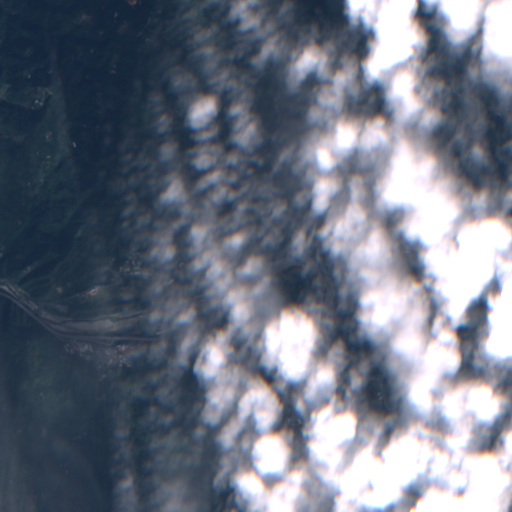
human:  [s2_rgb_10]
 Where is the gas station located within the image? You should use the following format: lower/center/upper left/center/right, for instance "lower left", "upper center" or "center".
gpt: The gas station is located in the lower center of the image.
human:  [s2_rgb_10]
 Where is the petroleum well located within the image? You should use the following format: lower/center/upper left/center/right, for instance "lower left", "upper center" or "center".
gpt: The petroleum well is located in the lower left of the image.
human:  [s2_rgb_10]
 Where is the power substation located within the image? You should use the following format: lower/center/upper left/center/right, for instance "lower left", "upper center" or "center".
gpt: The power substation is located in the center left of the image.
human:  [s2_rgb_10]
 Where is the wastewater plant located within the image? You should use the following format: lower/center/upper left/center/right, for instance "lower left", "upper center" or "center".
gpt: The wastewater plant is located in the lower center of the image.
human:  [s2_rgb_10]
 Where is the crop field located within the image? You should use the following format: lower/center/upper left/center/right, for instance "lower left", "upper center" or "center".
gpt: There is no crop field in the image.